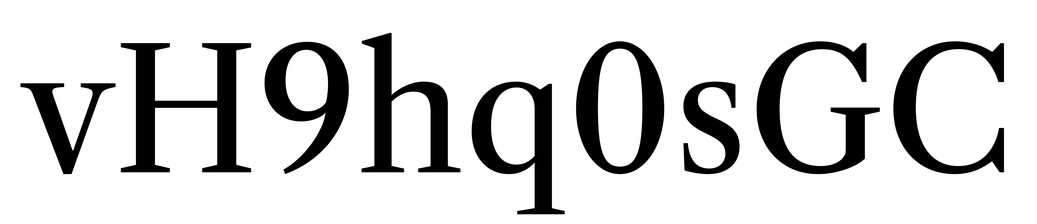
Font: LibreCaslonText_Regular